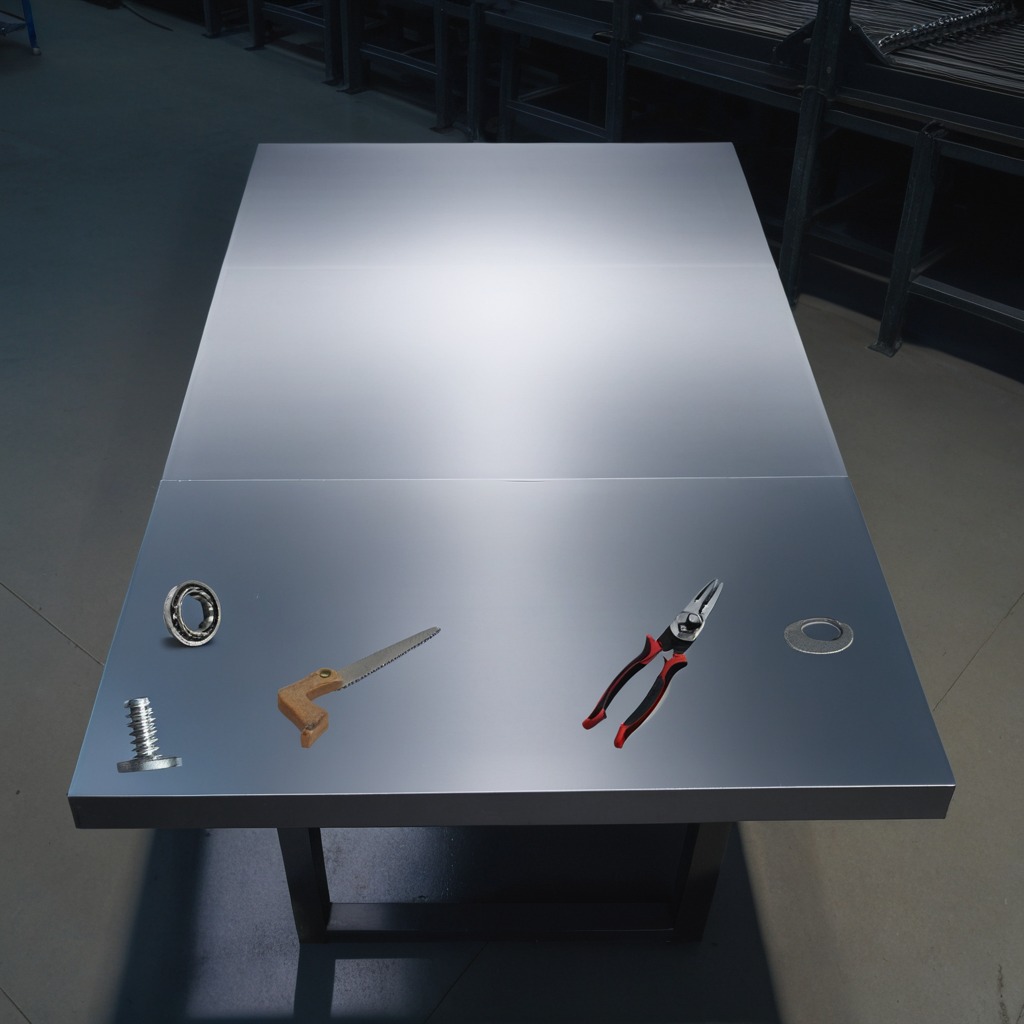
A ball bearing, a flat metal washer, a machine screw, pliers, and a handheld metal saw are lying on the tabletop.